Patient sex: M
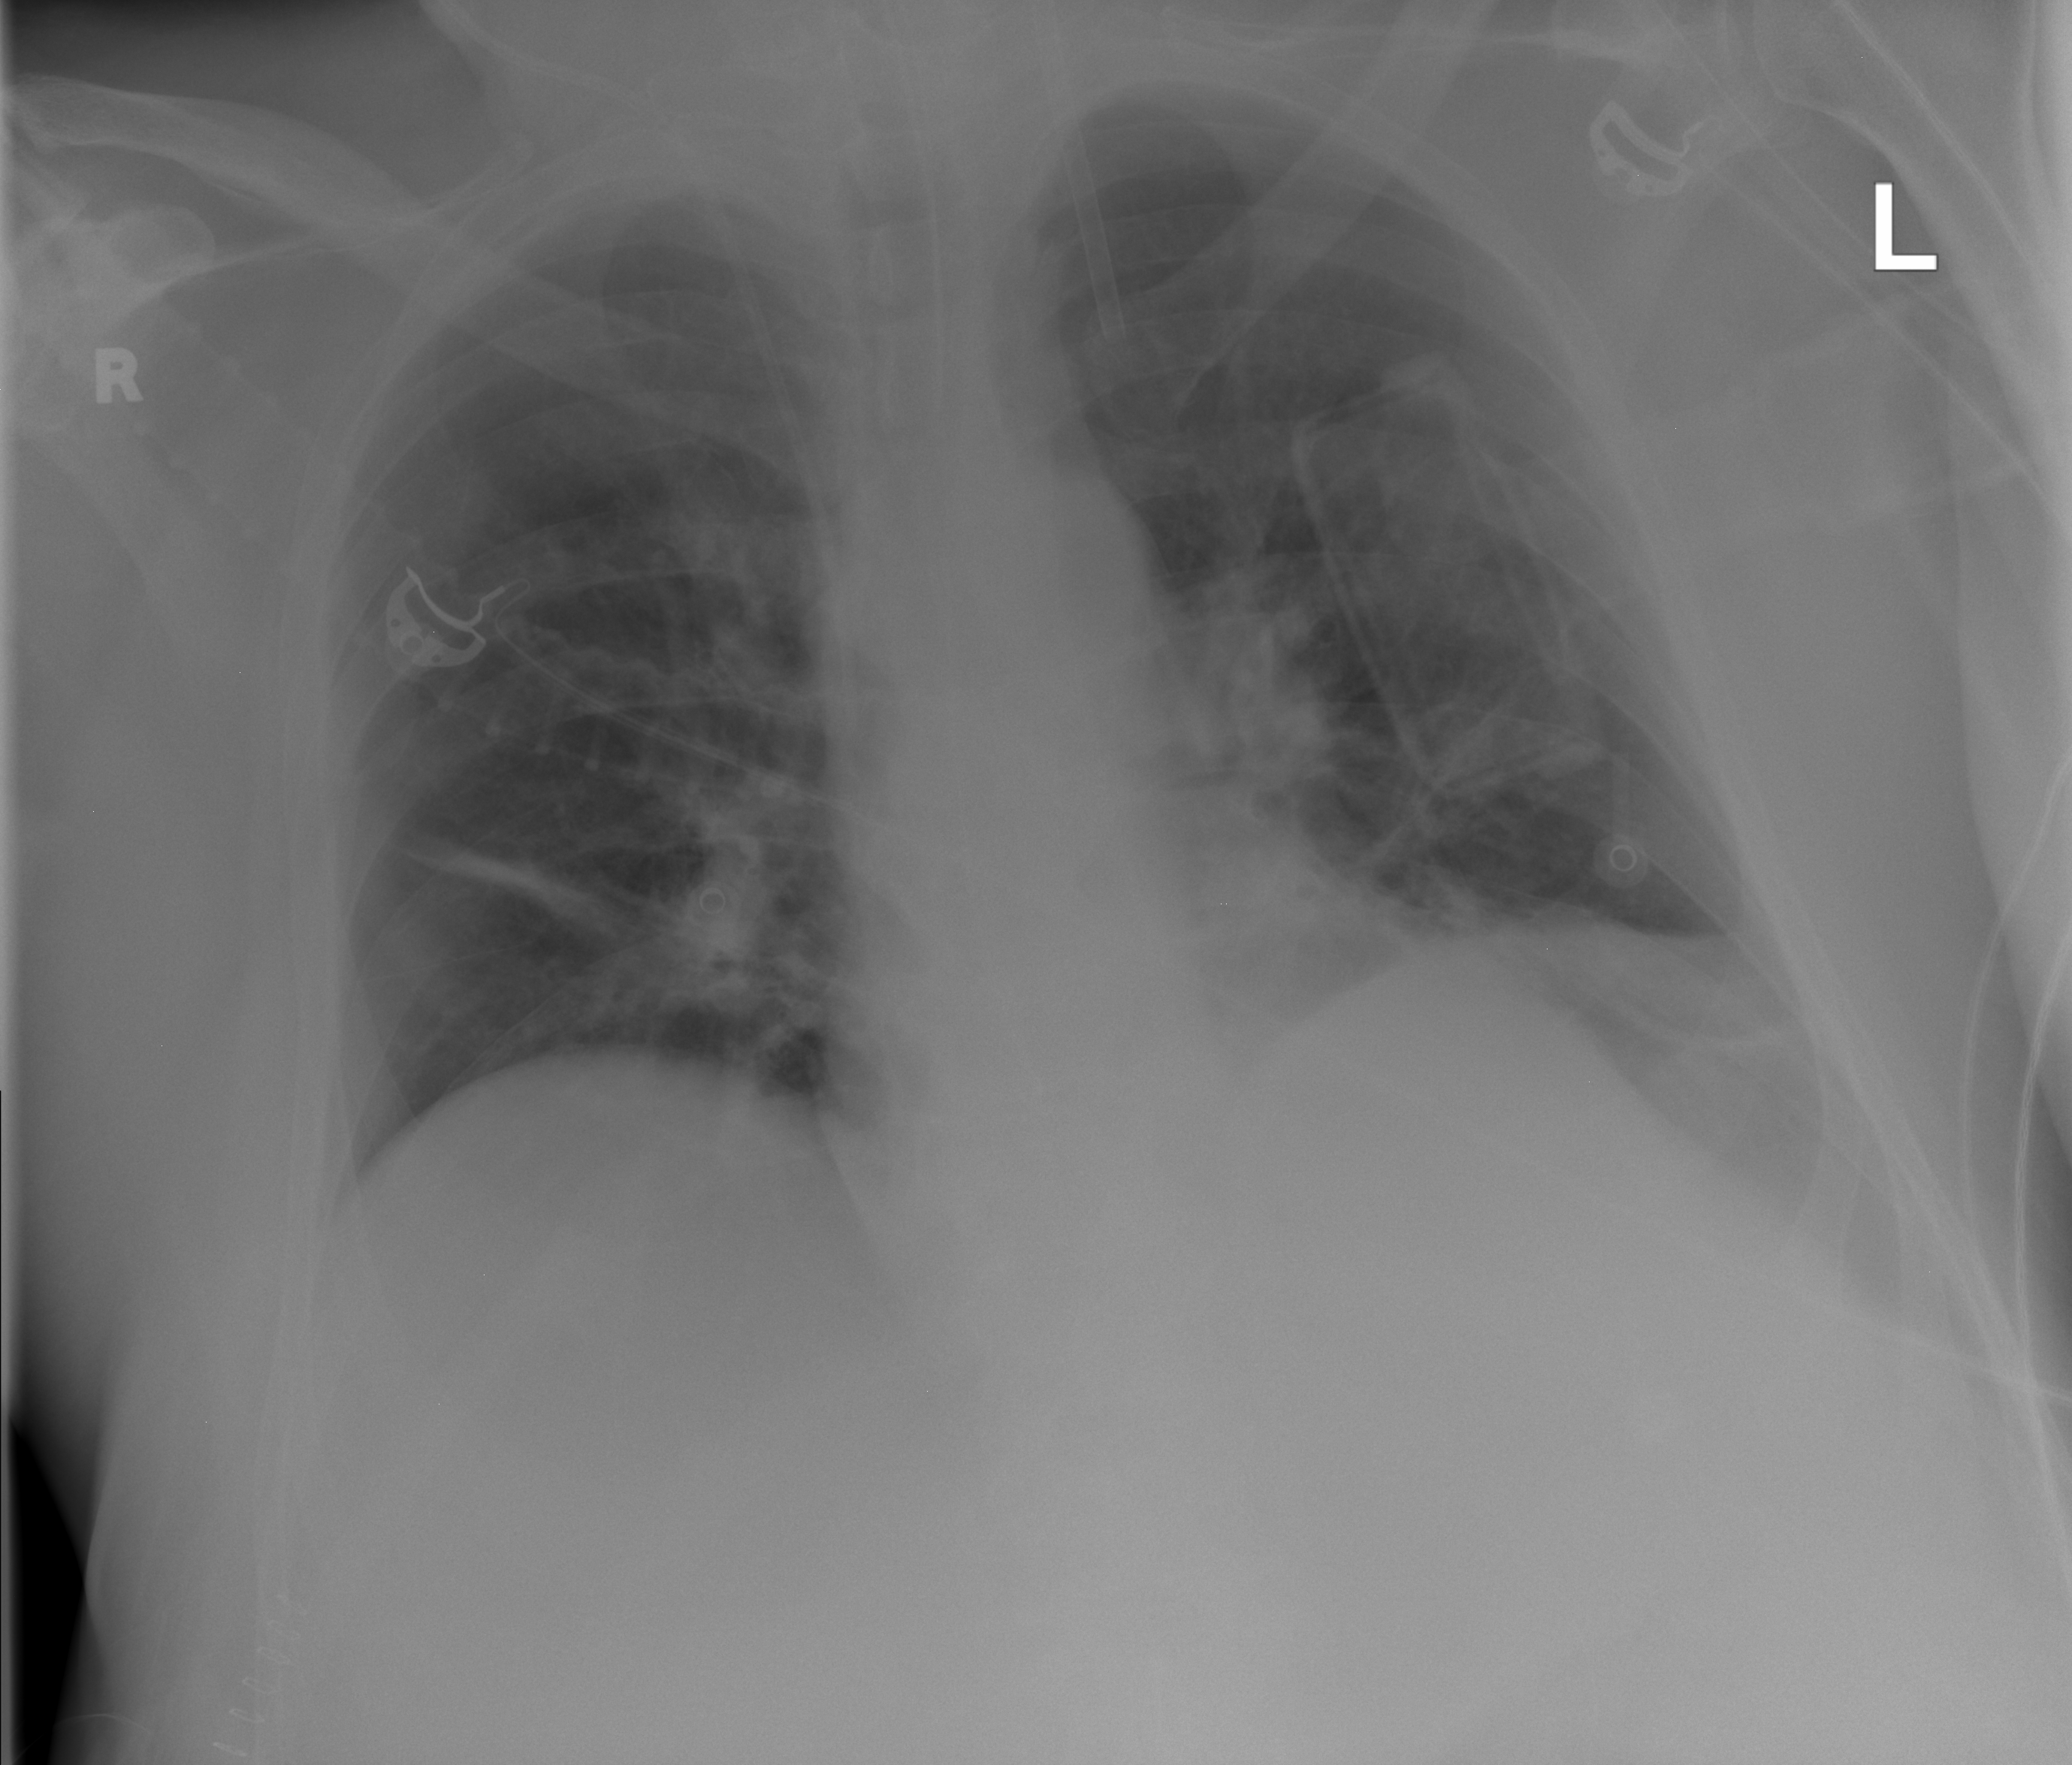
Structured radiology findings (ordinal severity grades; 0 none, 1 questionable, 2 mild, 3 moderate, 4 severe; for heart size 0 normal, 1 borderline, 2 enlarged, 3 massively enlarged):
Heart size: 0
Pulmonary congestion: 0
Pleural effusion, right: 0
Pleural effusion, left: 0
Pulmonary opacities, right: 0
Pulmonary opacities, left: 0
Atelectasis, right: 2
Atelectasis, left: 0